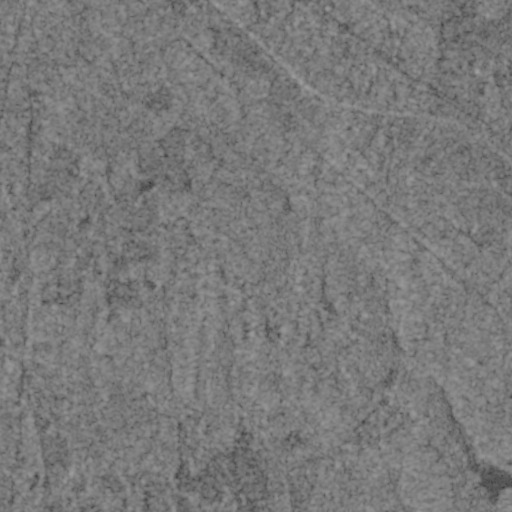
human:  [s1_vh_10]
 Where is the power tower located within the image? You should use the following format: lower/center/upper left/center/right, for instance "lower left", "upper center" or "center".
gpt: The power tower is located in the center right of the image.
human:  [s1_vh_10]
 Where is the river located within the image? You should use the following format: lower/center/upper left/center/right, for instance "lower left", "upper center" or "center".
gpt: The river is located in the lower of the image.
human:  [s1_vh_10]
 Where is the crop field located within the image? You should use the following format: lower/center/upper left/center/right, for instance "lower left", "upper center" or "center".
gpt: There is no crop field in the image.

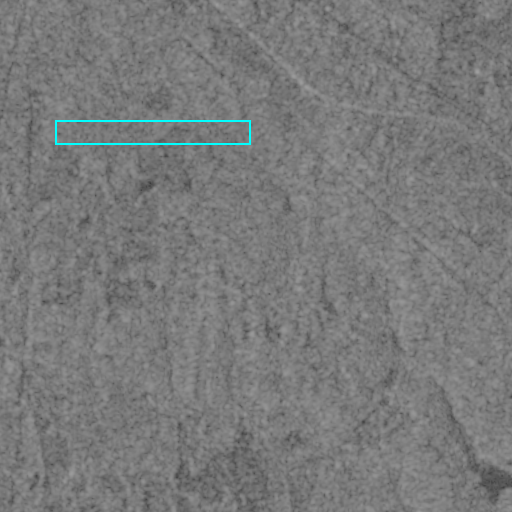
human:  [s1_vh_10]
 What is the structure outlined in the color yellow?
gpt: There is no yellow outline.
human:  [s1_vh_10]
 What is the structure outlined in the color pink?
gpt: There is no structure outlined in pink.